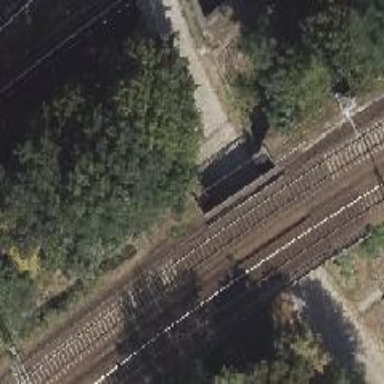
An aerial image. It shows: Railway bridge with electrified contact lines.